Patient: sex M, age 61
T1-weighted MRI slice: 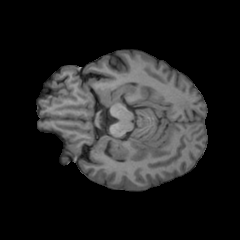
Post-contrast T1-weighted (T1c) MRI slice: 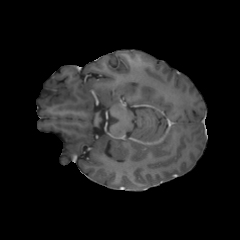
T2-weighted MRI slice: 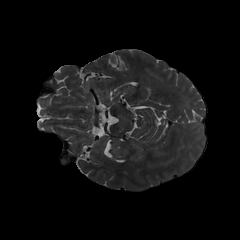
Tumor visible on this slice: no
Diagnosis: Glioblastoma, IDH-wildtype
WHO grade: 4